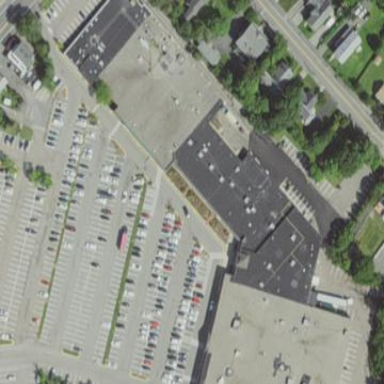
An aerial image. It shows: Retail area.